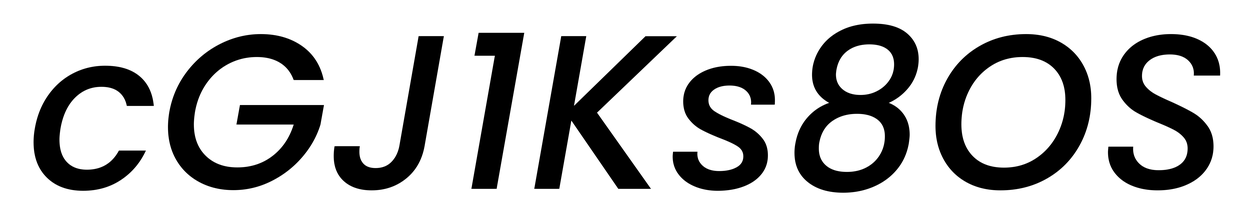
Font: Poppins-MediumItalic